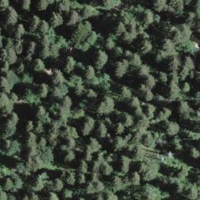
EUNIS habitat code: 43
Species observed at this site:
Epistrophe eligans
Silene dioica
Petasites albus